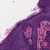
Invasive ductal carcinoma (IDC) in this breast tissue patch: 0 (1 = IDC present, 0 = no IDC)